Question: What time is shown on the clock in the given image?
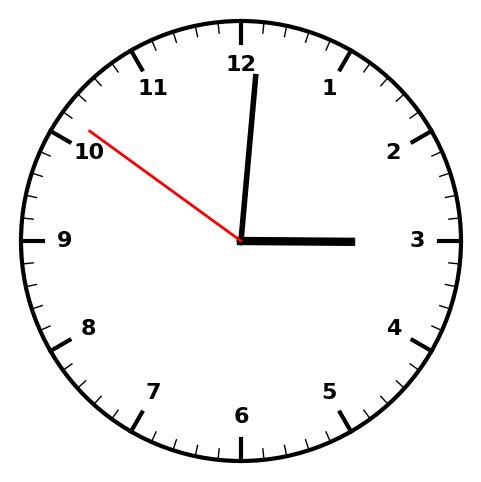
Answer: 03:00:51